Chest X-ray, AP view. Patient: 58 years old, sex M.
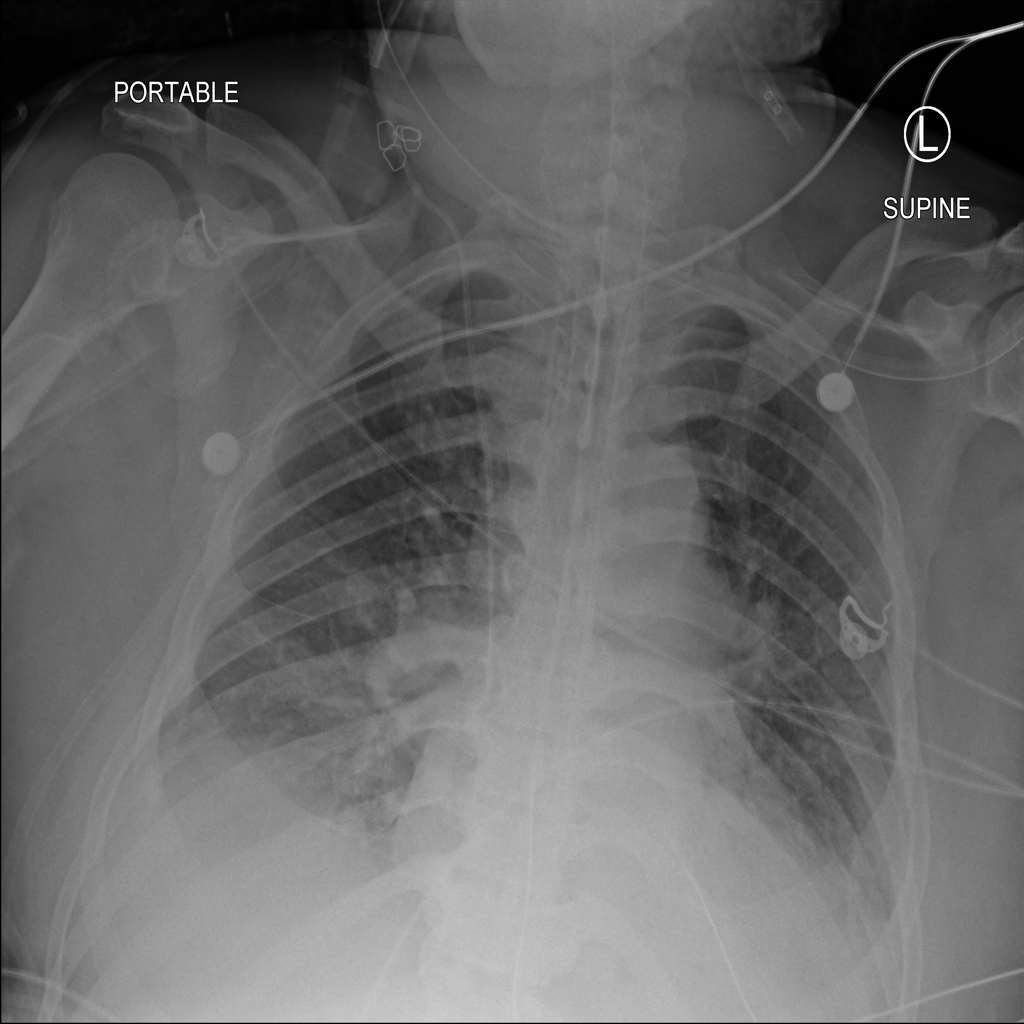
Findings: Consolidation, Effusion